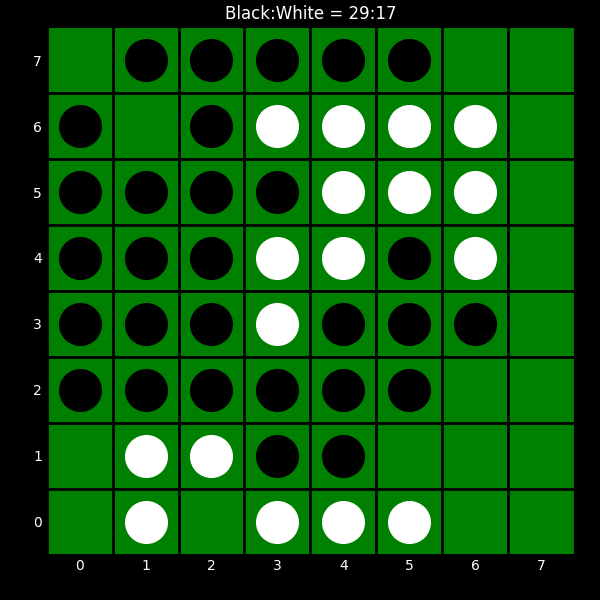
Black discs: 29
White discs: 17